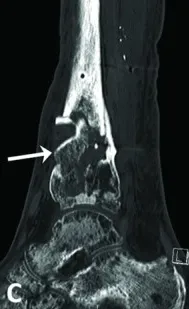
Lateral.
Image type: radiology (ct)